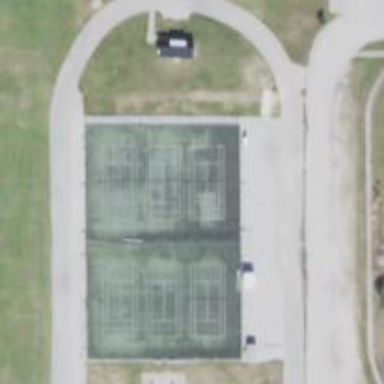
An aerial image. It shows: Tennis court on the leisure land pitch.